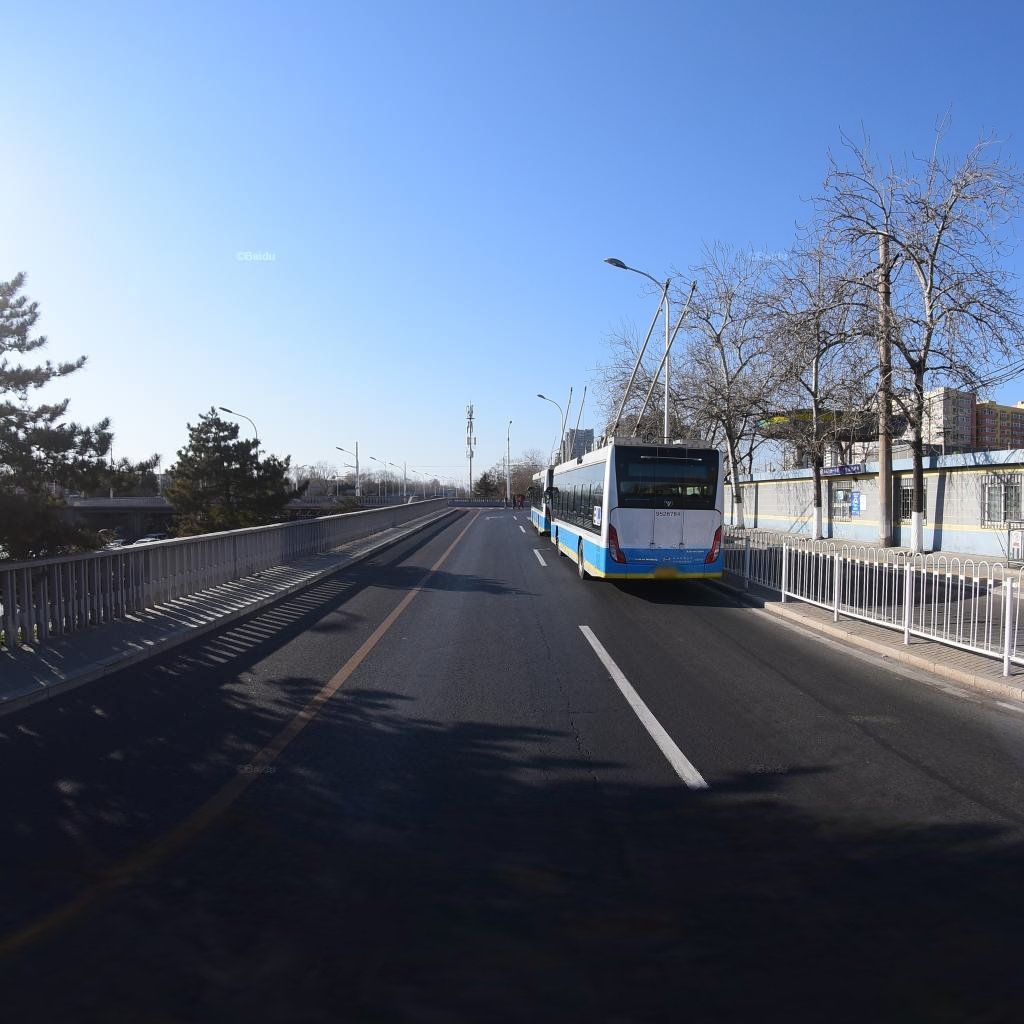
Region: Dongcheng
Road damage annotations: longitudinal patch, longitudinal crack